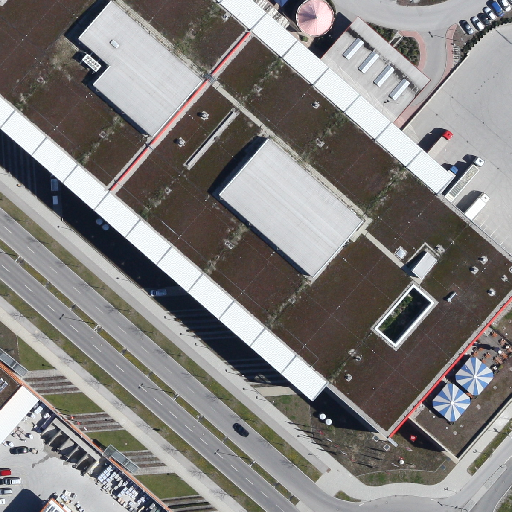
Referring expression: impervious surface